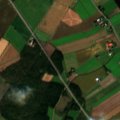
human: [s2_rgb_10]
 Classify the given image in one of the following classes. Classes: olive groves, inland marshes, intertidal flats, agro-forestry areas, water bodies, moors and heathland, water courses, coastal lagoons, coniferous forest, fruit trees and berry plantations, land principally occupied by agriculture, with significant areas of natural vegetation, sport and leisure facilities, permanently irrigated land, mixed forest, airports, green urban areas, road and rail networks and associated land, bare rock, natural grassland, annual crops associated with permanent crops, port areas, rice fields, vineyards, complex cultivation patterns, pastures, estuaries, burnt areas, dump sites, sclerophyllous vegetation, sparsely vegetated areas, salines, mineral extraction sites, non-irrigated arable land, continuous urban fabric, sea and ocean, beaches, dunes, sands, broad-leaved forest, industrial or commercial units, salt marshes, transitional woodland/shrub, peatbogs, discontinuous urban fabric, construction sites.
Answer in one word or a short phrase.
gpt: non-irrigated arable land, land principally occupied by agriculture, with significant areas of natural vegetation, coniferous forest, water courses